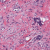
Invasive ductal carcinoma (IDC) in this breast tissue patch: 1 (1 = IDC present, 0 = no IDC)